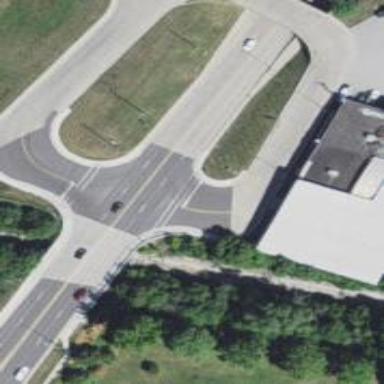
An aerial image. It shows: Marked footway crossing with lines.